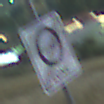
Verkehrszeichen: EndeUmweltzone
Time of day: Night
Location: Outdoor (Nature)
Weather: PartlyCloudy
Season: NotSpecified
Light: Natural